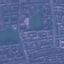
Land use / land cover class: Residential